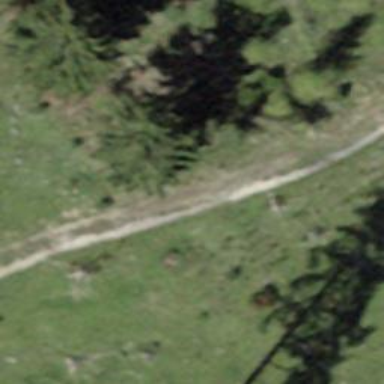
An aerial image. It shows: Evergreen tree with needle-leaved leaves.